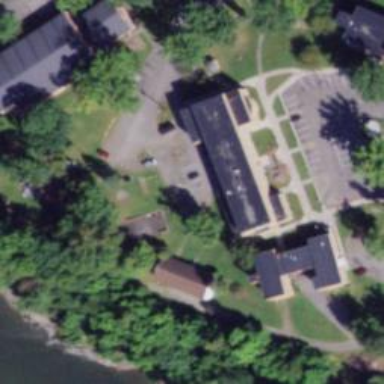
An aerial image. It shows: School.